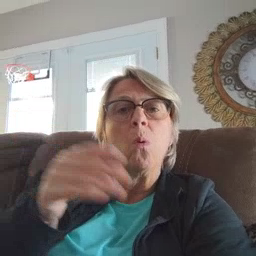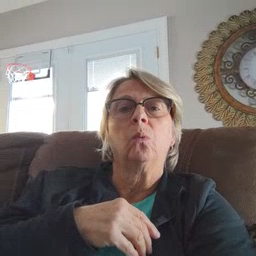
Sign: hello